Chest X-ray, PA view. Patient: 66 years old, sex F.
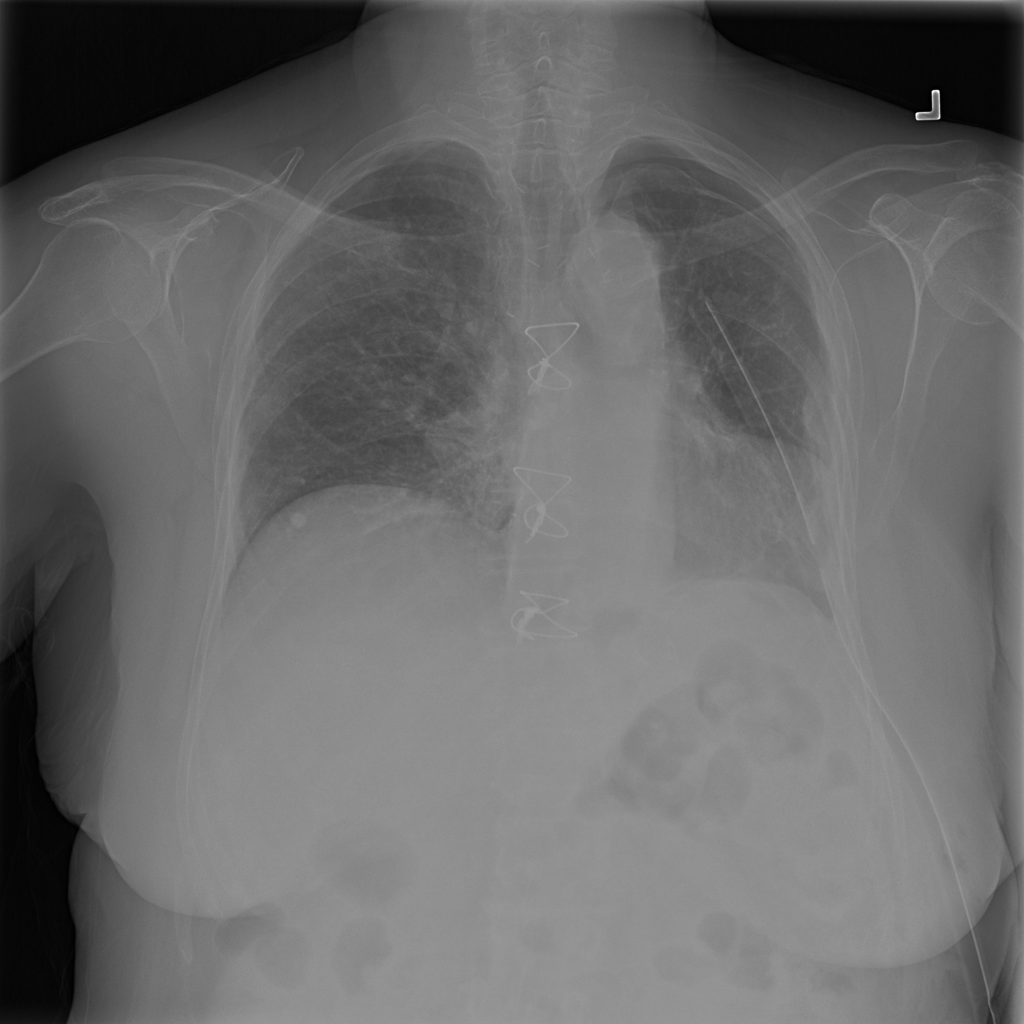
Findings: No Finding